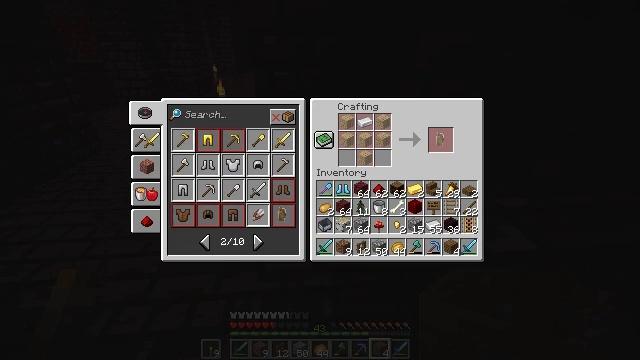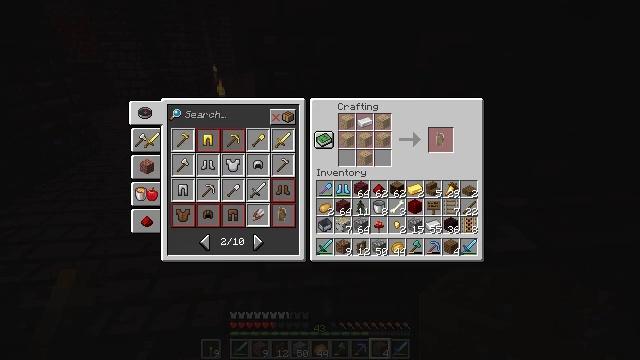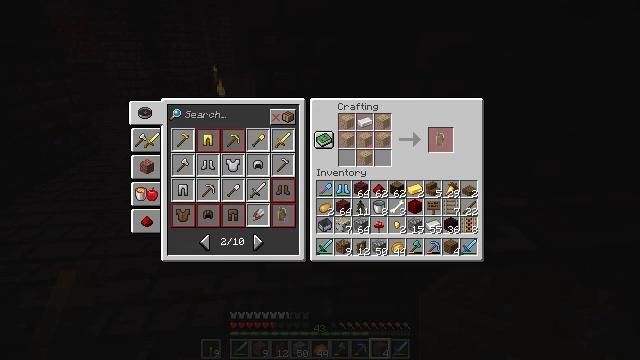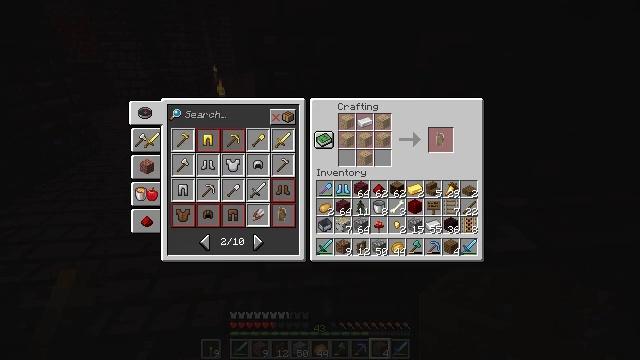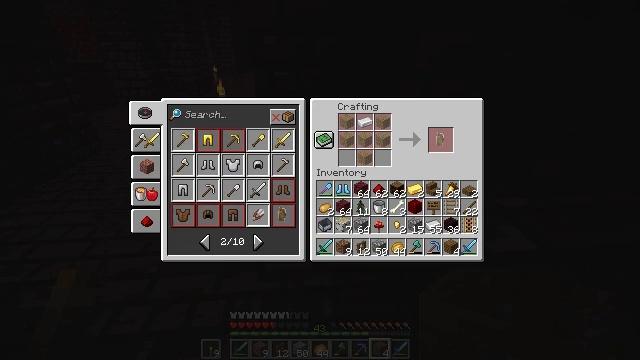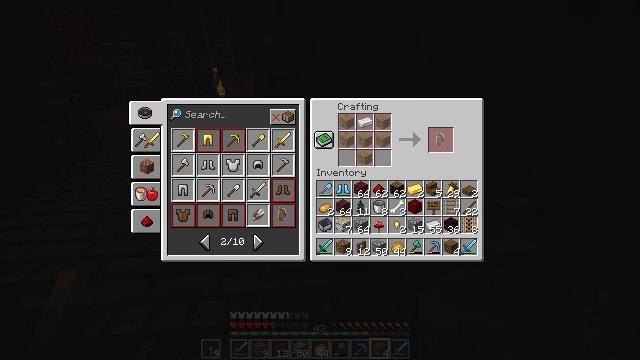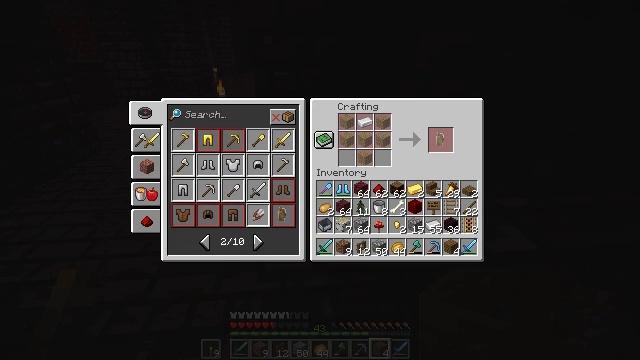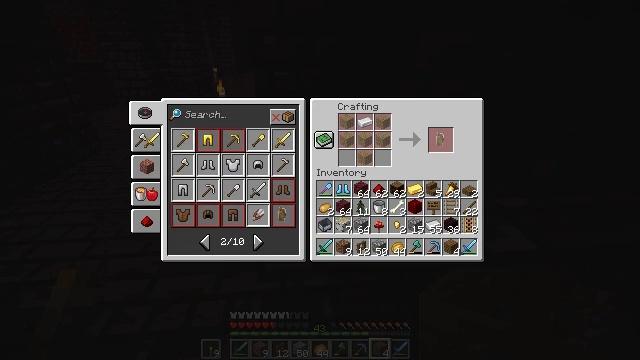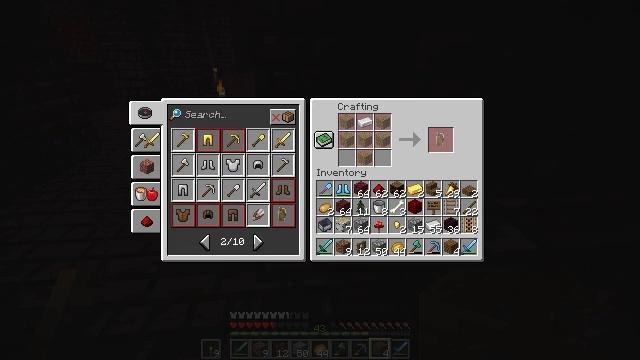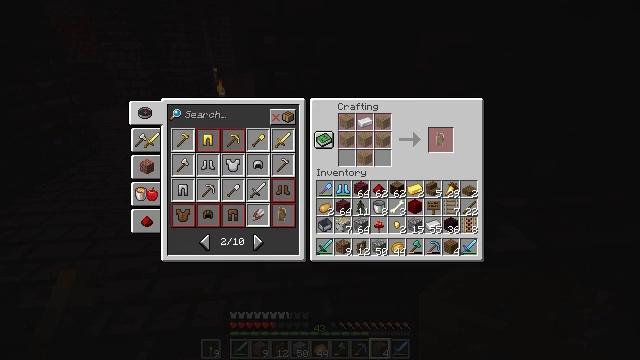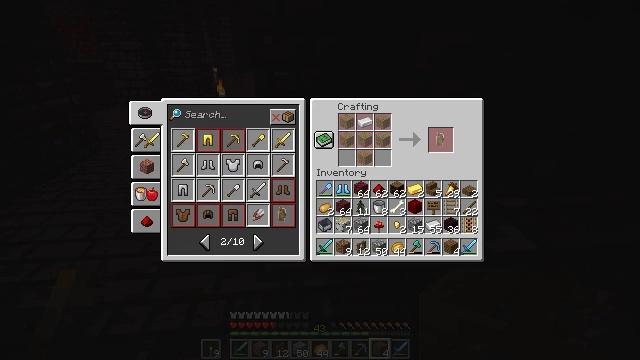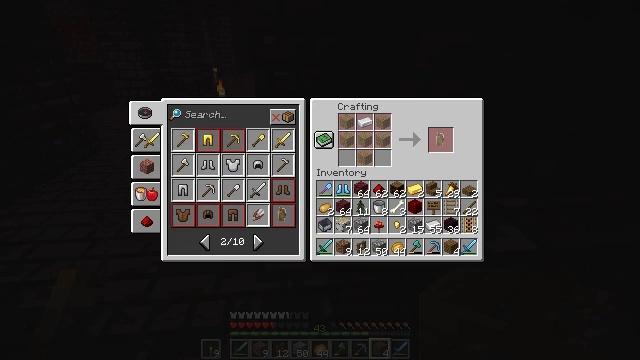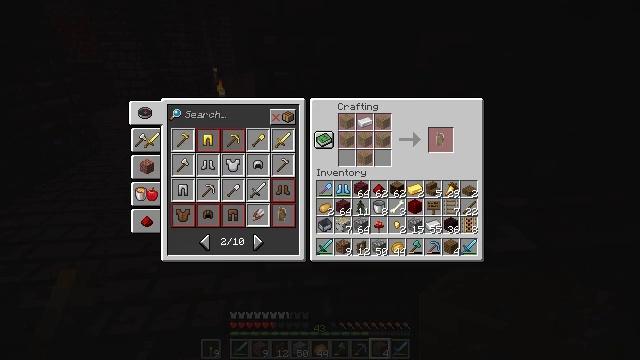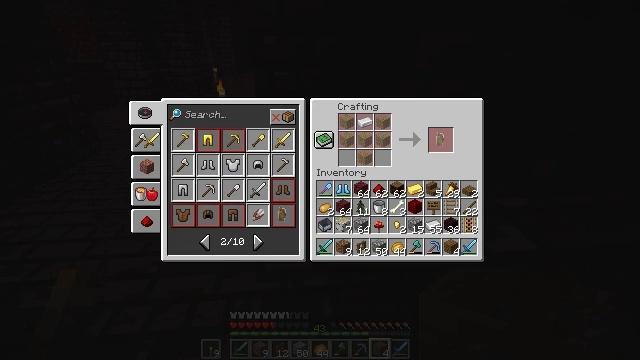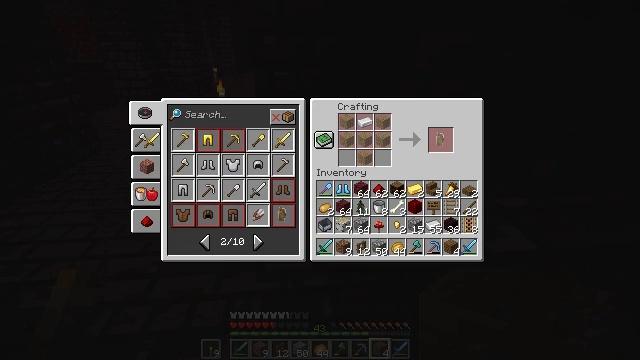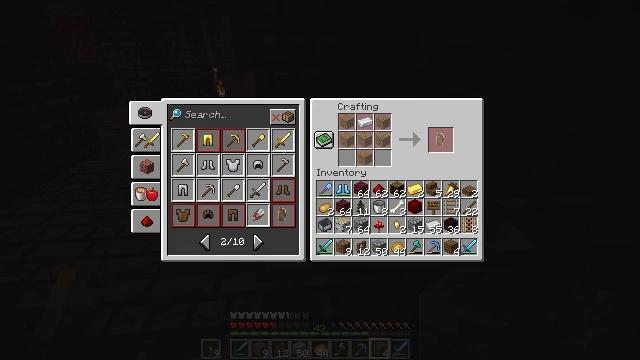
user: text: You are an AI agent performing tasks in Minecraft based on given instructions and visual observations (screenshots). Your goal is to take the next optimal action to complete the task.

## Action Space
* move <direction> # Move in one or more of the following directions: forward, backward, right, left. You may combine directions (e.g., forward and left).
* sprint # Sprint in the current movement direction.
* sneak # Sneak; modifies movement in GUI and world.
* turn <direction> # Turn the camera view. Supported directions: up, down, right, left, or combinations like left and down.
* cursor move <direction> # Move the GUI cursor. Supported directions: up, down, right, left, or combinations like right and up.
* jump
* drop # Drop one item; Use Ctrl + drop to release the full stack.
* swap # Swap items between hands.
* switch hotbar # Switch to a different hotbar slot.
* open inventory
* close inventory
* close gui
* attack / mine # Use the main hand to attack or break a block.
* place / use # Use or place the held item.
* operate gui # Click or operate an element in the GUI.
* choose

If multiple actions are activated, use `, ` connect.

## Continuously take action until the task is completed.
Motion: motion action
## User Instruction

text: Drop a crimson fungus.
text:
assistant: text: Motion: no_op
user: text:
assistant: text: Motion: no_op
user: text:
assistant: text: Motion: no_op
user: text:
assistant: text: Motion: no_op
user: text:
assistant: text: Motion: no_op
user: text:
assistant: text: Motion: no_op
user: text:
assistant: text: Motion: no_op
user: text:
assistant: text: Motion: no_op
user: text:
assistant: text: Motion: no_op
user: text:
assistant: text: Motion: no_op
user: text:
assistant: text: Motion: no_op
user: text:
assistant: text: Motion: no_op
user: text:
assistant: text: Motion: no_op
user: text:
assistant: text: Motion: no_op
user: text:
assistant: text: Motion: no_op
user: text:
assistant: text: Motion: no_op
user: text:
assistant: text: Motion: no_op
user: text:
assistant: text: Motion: no_op
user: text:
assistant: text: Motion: no_op
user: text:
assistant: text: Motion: no_op
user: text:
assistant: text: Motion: no_op
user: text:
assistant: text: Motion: no_op
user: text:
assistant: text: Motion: no_op
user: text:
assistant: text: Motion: no_op
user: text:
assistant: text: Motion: no_op
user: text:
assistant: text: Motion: no_op
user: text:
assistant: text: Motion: no_op
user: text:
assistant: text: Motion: no_op
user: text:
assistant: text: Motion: no_op
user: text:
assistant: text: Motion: no_op